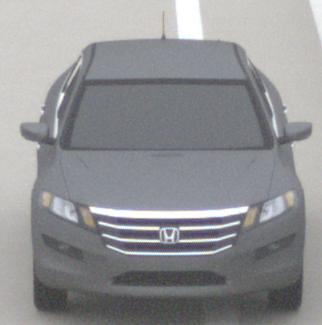
Make: Honda
Model: Crosstour
Detailed model: -
Model produced from: 2009
Model produced until: 2012
Doors: 4
Color: gray
Road condition: dry road
Daytime: midday
Contrast: low contrast